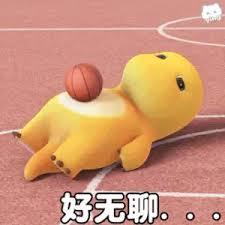
Label: nailong